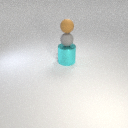
small brown rubber sphere above small gray rubber sphere